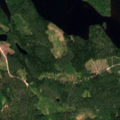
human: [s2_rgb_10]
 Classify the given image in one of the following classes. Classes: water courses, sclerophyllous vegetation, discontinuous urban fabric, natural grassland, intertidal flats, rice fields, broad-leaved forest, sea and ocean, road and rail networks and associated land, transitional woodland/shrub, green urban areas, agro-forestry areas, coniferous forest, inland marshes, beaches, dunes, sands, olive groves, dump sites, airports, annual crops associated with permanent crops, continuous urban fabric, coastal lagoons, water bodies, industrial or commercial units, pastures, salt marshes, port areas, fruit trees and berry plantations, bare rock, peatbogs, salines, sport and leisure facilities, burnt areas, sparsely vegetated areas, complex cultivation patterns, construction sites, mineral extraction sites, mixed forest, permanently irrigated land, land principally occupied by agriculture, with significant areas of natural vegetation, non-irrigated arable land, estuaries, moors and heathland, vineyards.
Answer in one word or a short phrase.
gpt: coniferous forest, water bodies